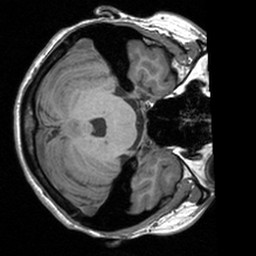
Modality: T1w
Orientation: axial
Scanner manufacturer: siemens
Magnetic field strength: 3 T
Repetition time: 1.9 s
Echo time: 0.00226 s